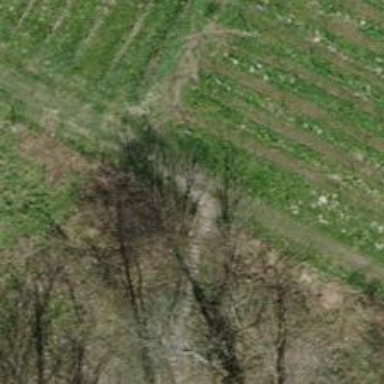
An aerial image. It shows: Grass track with grade4 surface.